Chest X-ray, AP view. Patient: 64 years old, sex M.
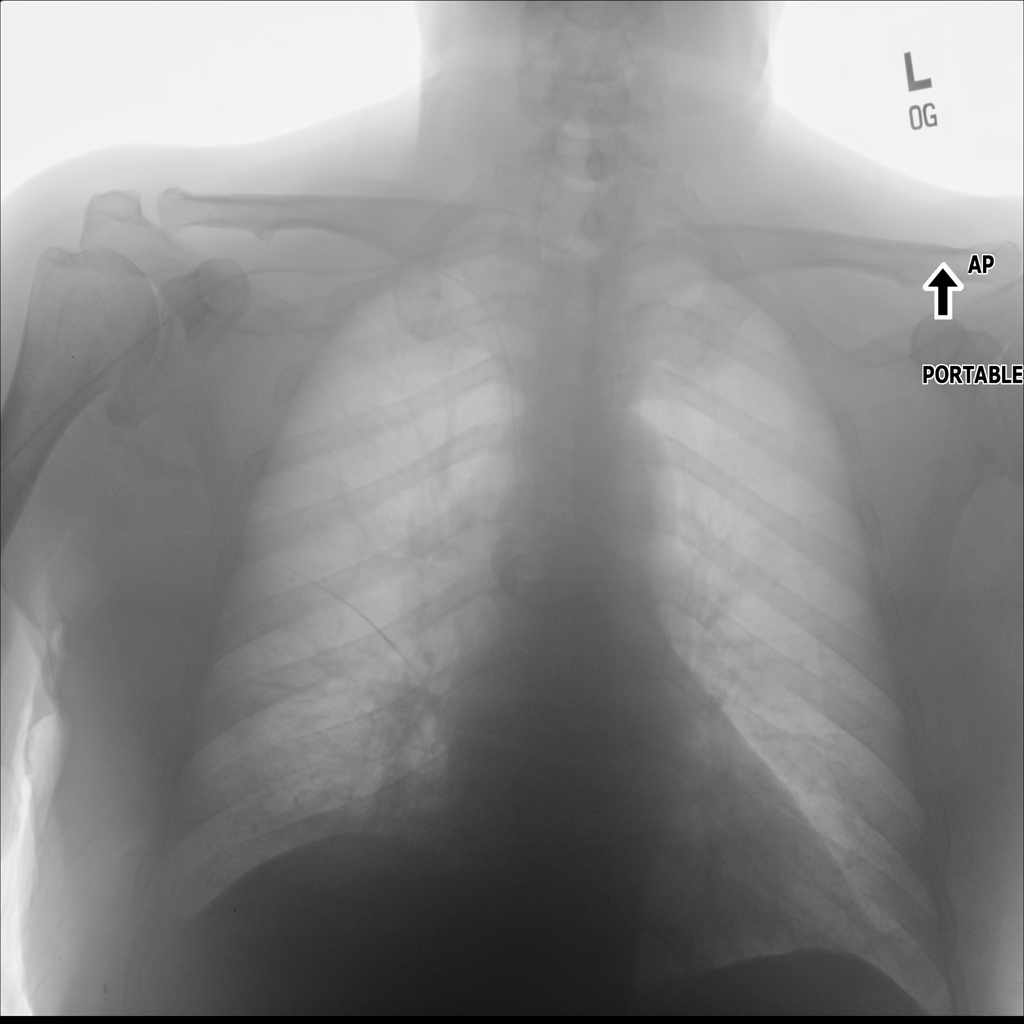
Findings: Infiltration